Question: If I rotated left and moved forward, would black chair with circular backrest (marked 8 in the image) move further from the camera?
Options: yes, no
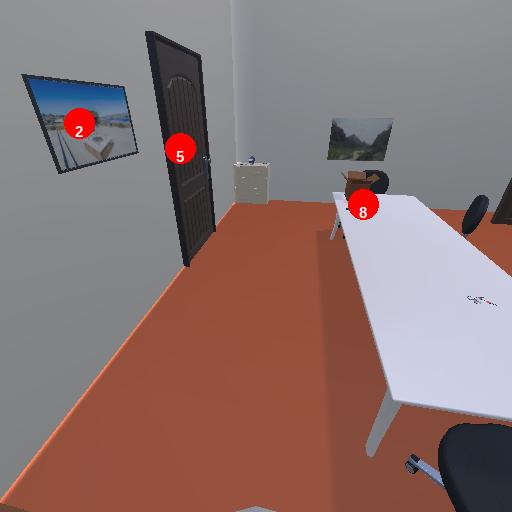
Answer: yes